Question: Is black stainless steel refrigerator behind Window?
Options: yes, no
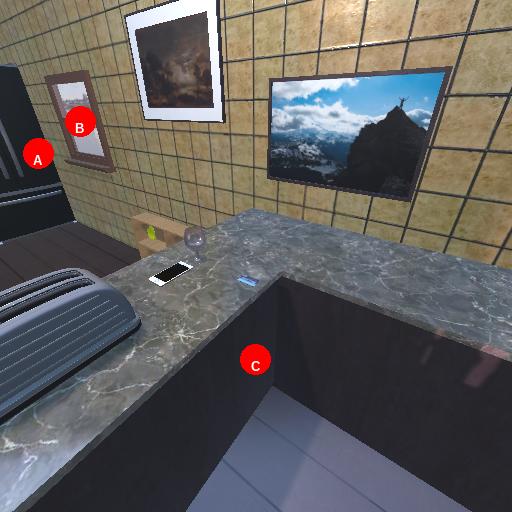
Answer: yes